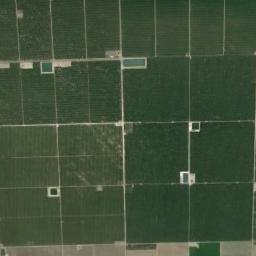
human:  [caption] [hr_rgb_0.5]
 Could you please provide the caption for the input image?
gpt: Some green rectangular farmlands are neatly arranged on the ground .

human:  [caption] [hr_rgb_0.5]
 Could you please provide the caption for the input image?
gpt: Many neatly arranged green rectangular farm fields .

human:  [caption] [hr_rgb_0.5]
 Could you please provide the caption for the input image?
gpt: There are some green rectangular farmland .

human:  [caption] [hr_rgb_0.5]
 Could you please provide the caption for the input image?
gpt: There are many neat rows of rectangular farmlands .

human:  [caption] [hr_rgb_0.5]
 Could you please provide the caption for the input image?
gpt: There are many green rectangular farmlands of the same size .